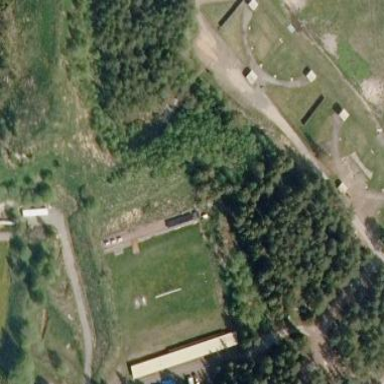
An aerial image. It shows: Shooting sport pitch.